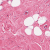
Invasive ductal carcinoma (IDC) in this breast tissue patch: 0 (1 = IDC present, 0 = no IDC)